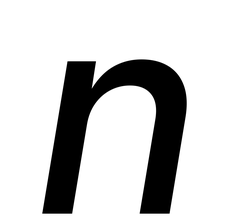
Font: Inter-Italic_Medium_Italic